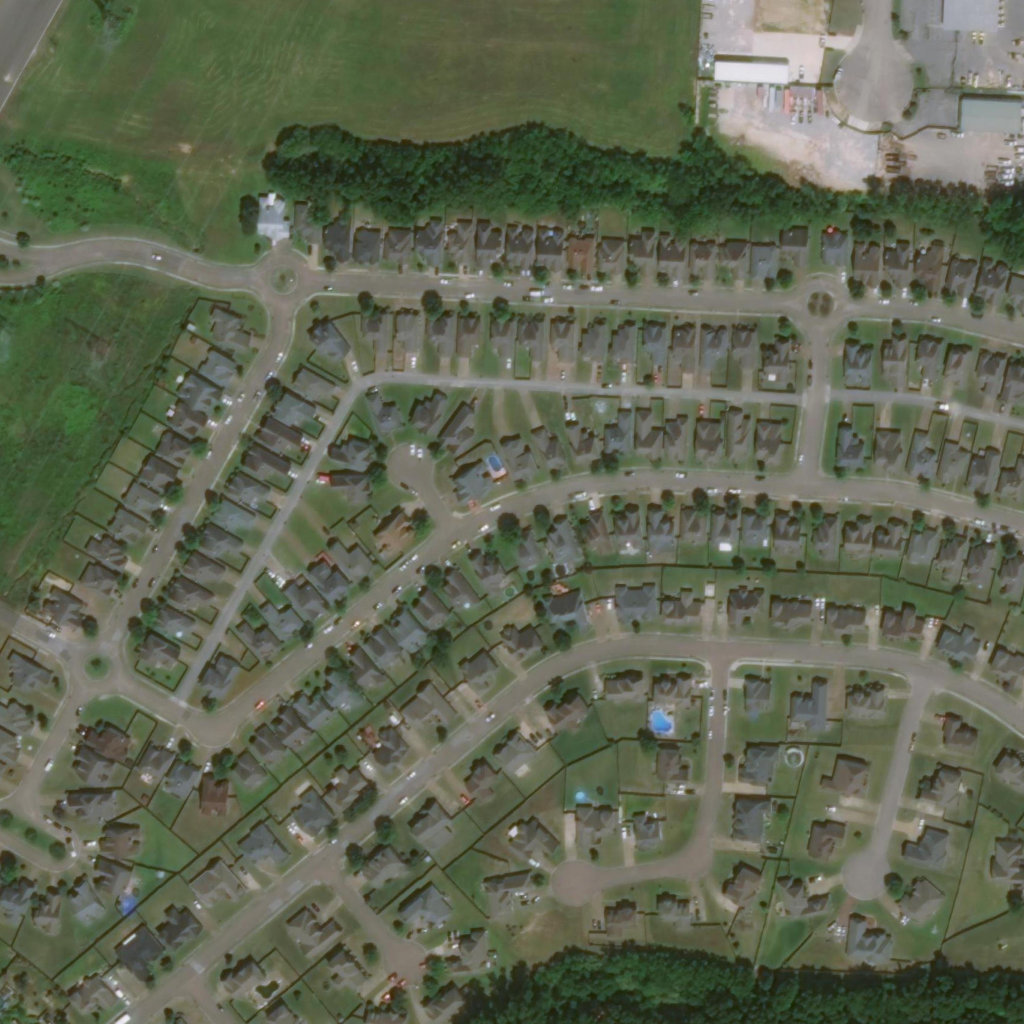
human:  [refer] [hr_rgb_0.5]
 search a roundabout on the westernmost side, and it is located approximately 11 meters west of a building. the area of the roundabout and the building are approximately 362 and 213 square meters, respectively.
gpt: <box>[[7, 62, 12, 67, 0]]</box>

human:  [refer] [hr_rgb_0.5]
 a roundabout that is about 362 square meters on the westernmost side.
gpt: <box>[[7, 62, 12, 67, 0]]</box>